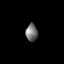
Tissue: prostate
Cell type: T cells
Senescence score: 0.353
Nuclear area (px): 203
Mean DAPI intensity: 115.424